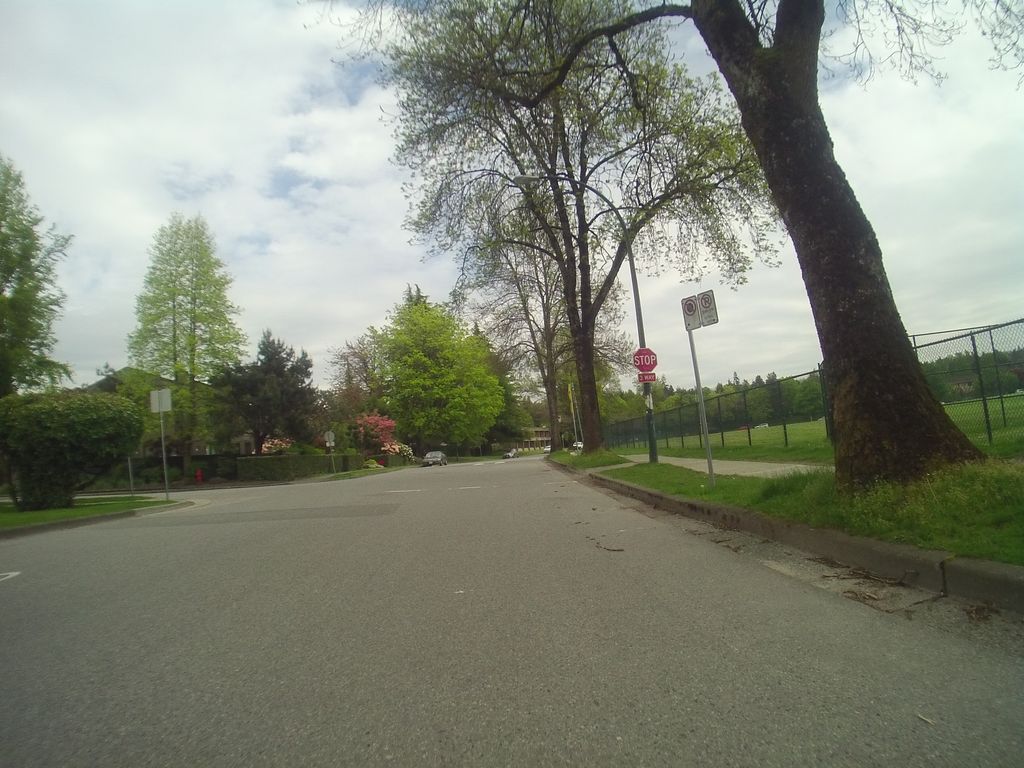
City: vancouver